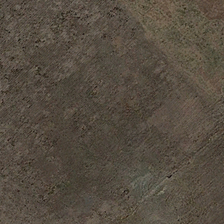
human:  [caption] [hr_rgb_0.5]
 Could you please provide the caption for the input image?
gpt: it is a piece of khaki bareland .

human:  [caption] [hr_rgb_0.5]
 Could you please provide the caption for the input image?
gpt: a lot of broken stone and waste are in the bareland .

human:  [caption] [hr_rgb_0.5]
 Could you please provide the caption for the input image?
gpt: it is a piece of khaki bareland .

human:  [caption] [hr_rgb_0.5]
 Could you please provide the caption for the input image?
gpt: the bareland is on the side of the land .

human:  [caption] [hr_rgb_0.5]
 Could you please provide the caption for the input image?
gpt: a lot of broken stone and waste are in the bareland .